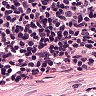
Metastatic tissue present: no